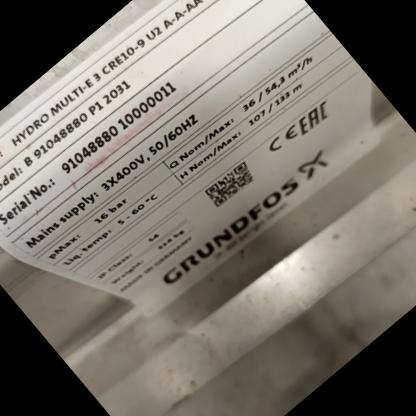
Klasa: tabliczka-znamionowa